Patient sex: M
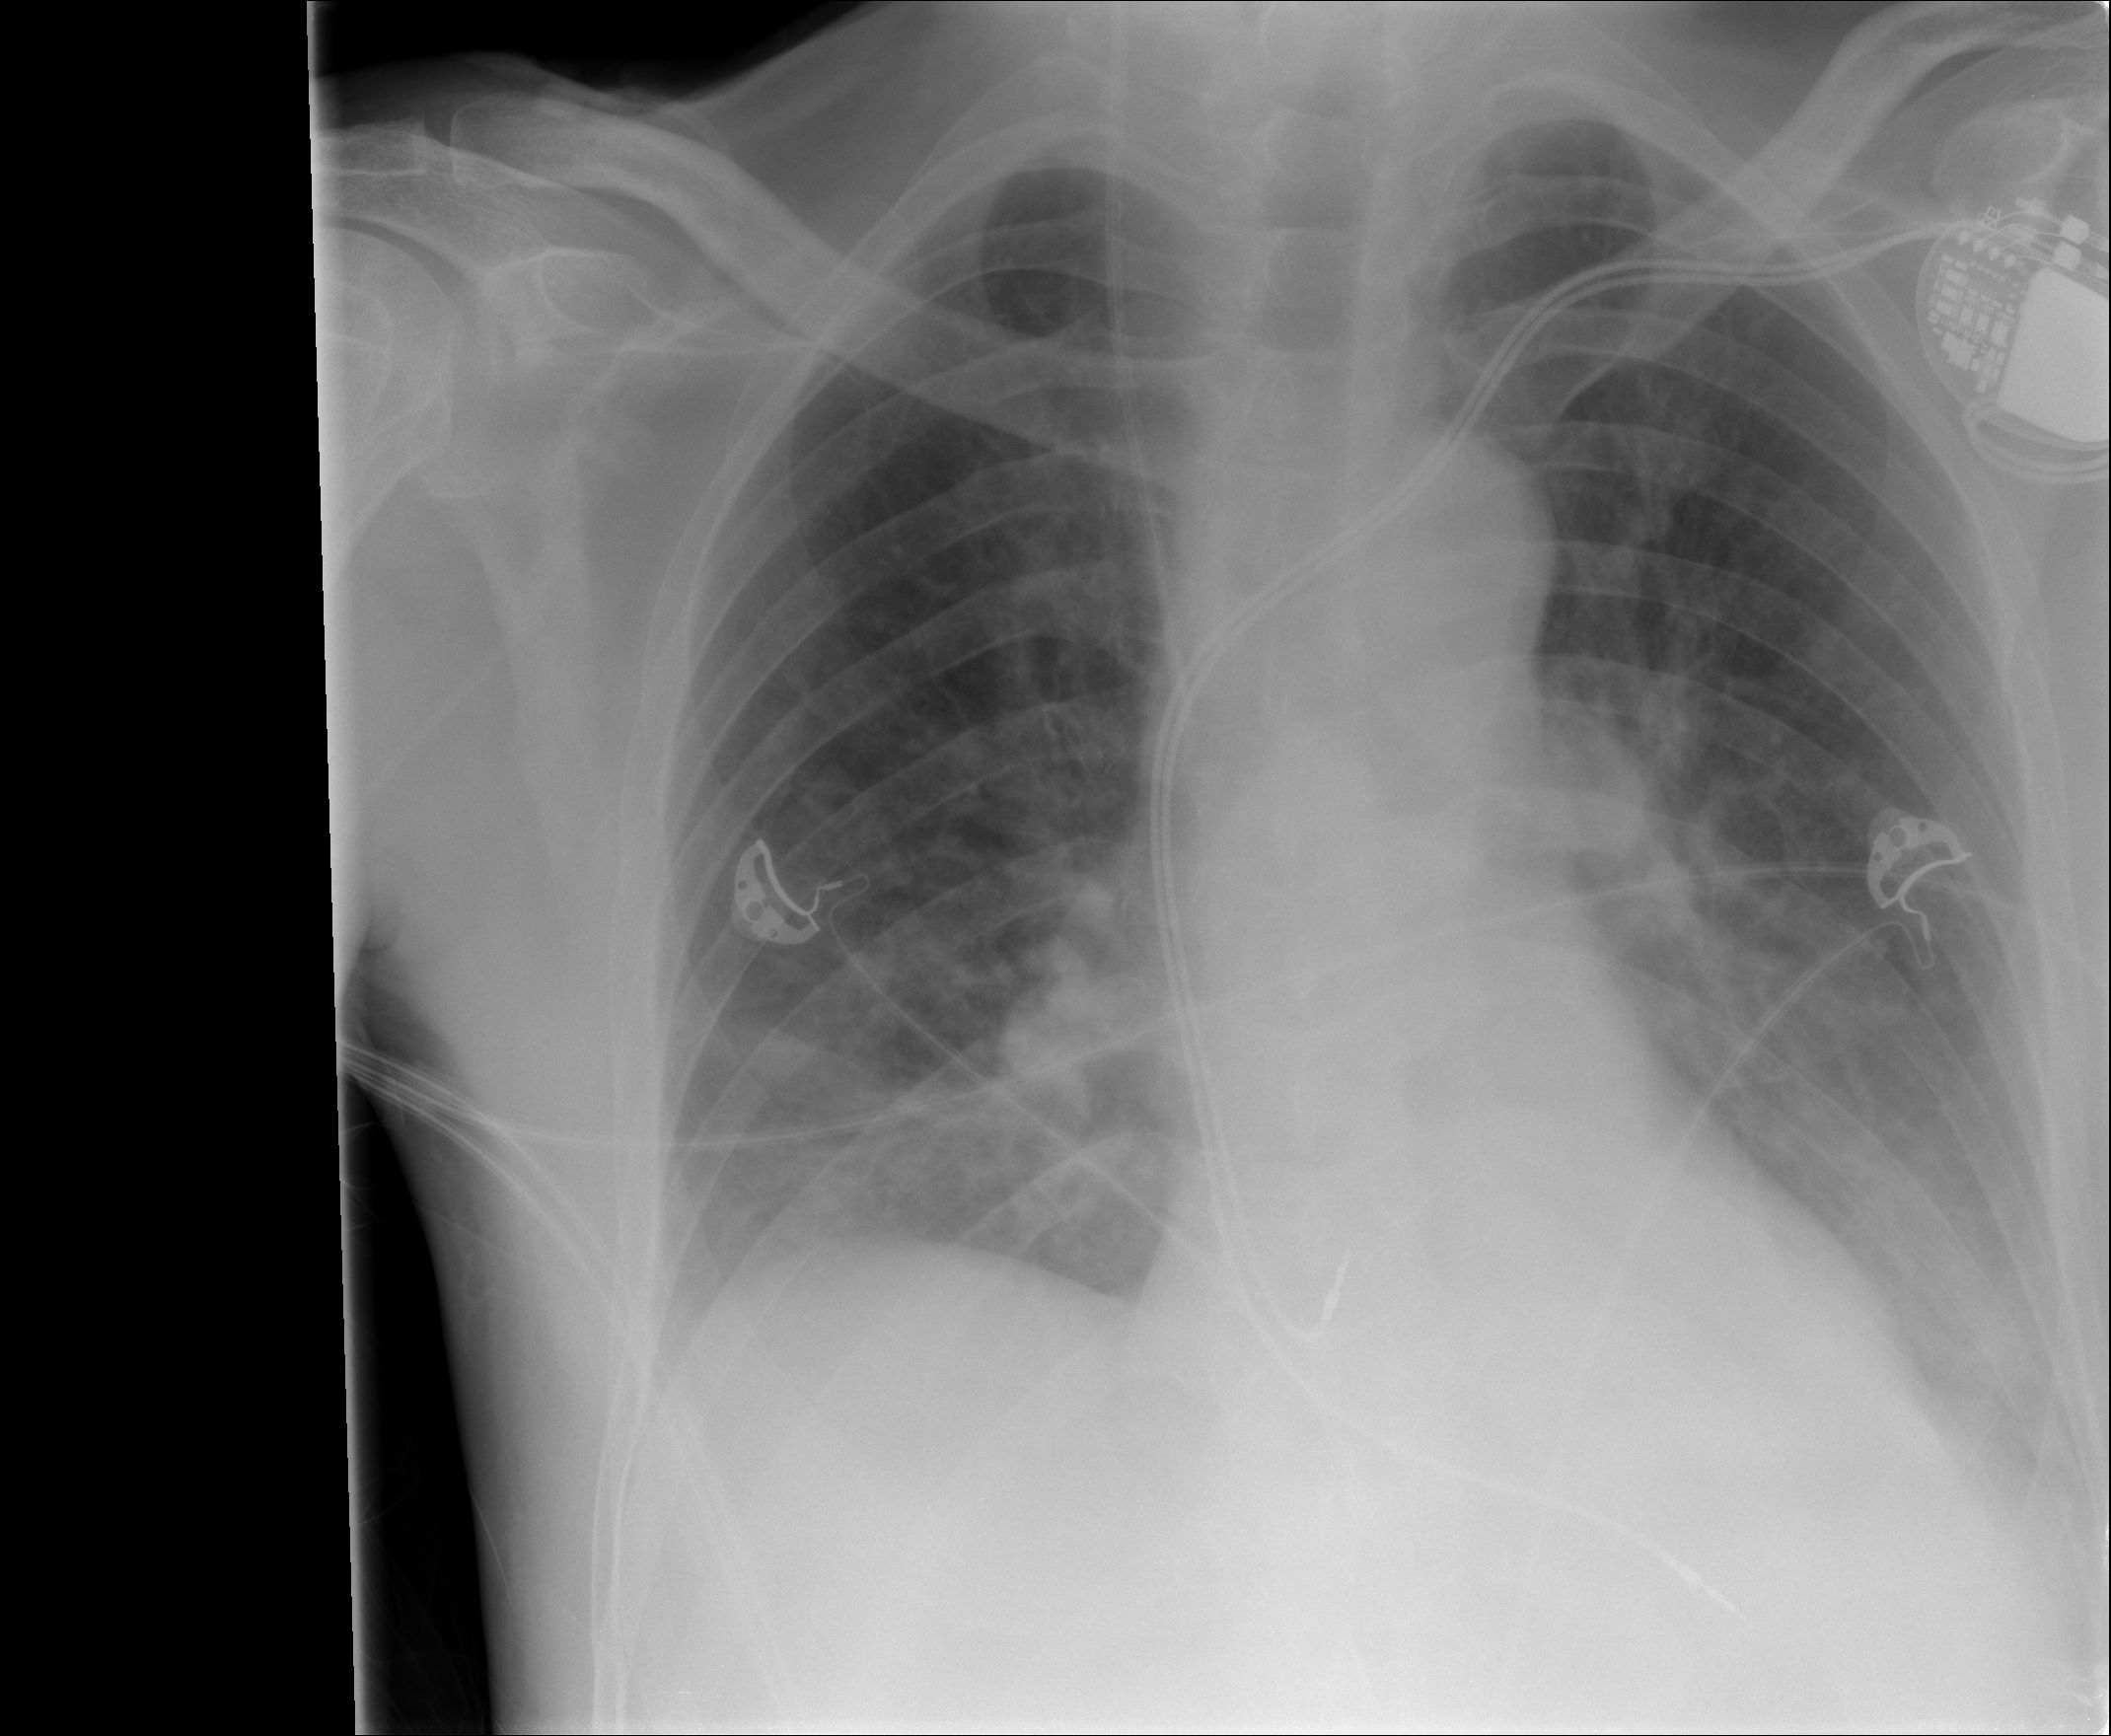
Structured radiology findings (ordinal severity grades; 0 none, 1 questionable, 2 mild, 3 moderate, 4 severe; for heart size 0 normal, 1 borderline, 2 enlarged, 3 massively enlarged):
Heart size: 0
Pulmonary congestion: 2
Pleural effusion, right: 1
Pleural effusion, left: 2
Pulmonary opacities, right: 2
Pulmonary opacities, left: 0
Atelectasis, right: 2
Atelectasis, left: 1